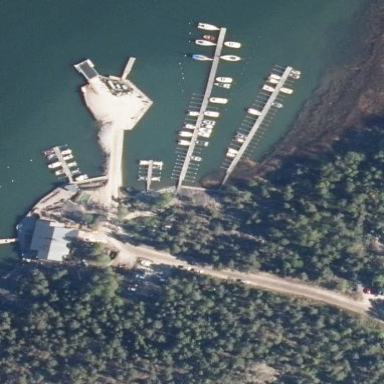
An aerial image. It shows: Marina on leisure land.